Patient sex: M
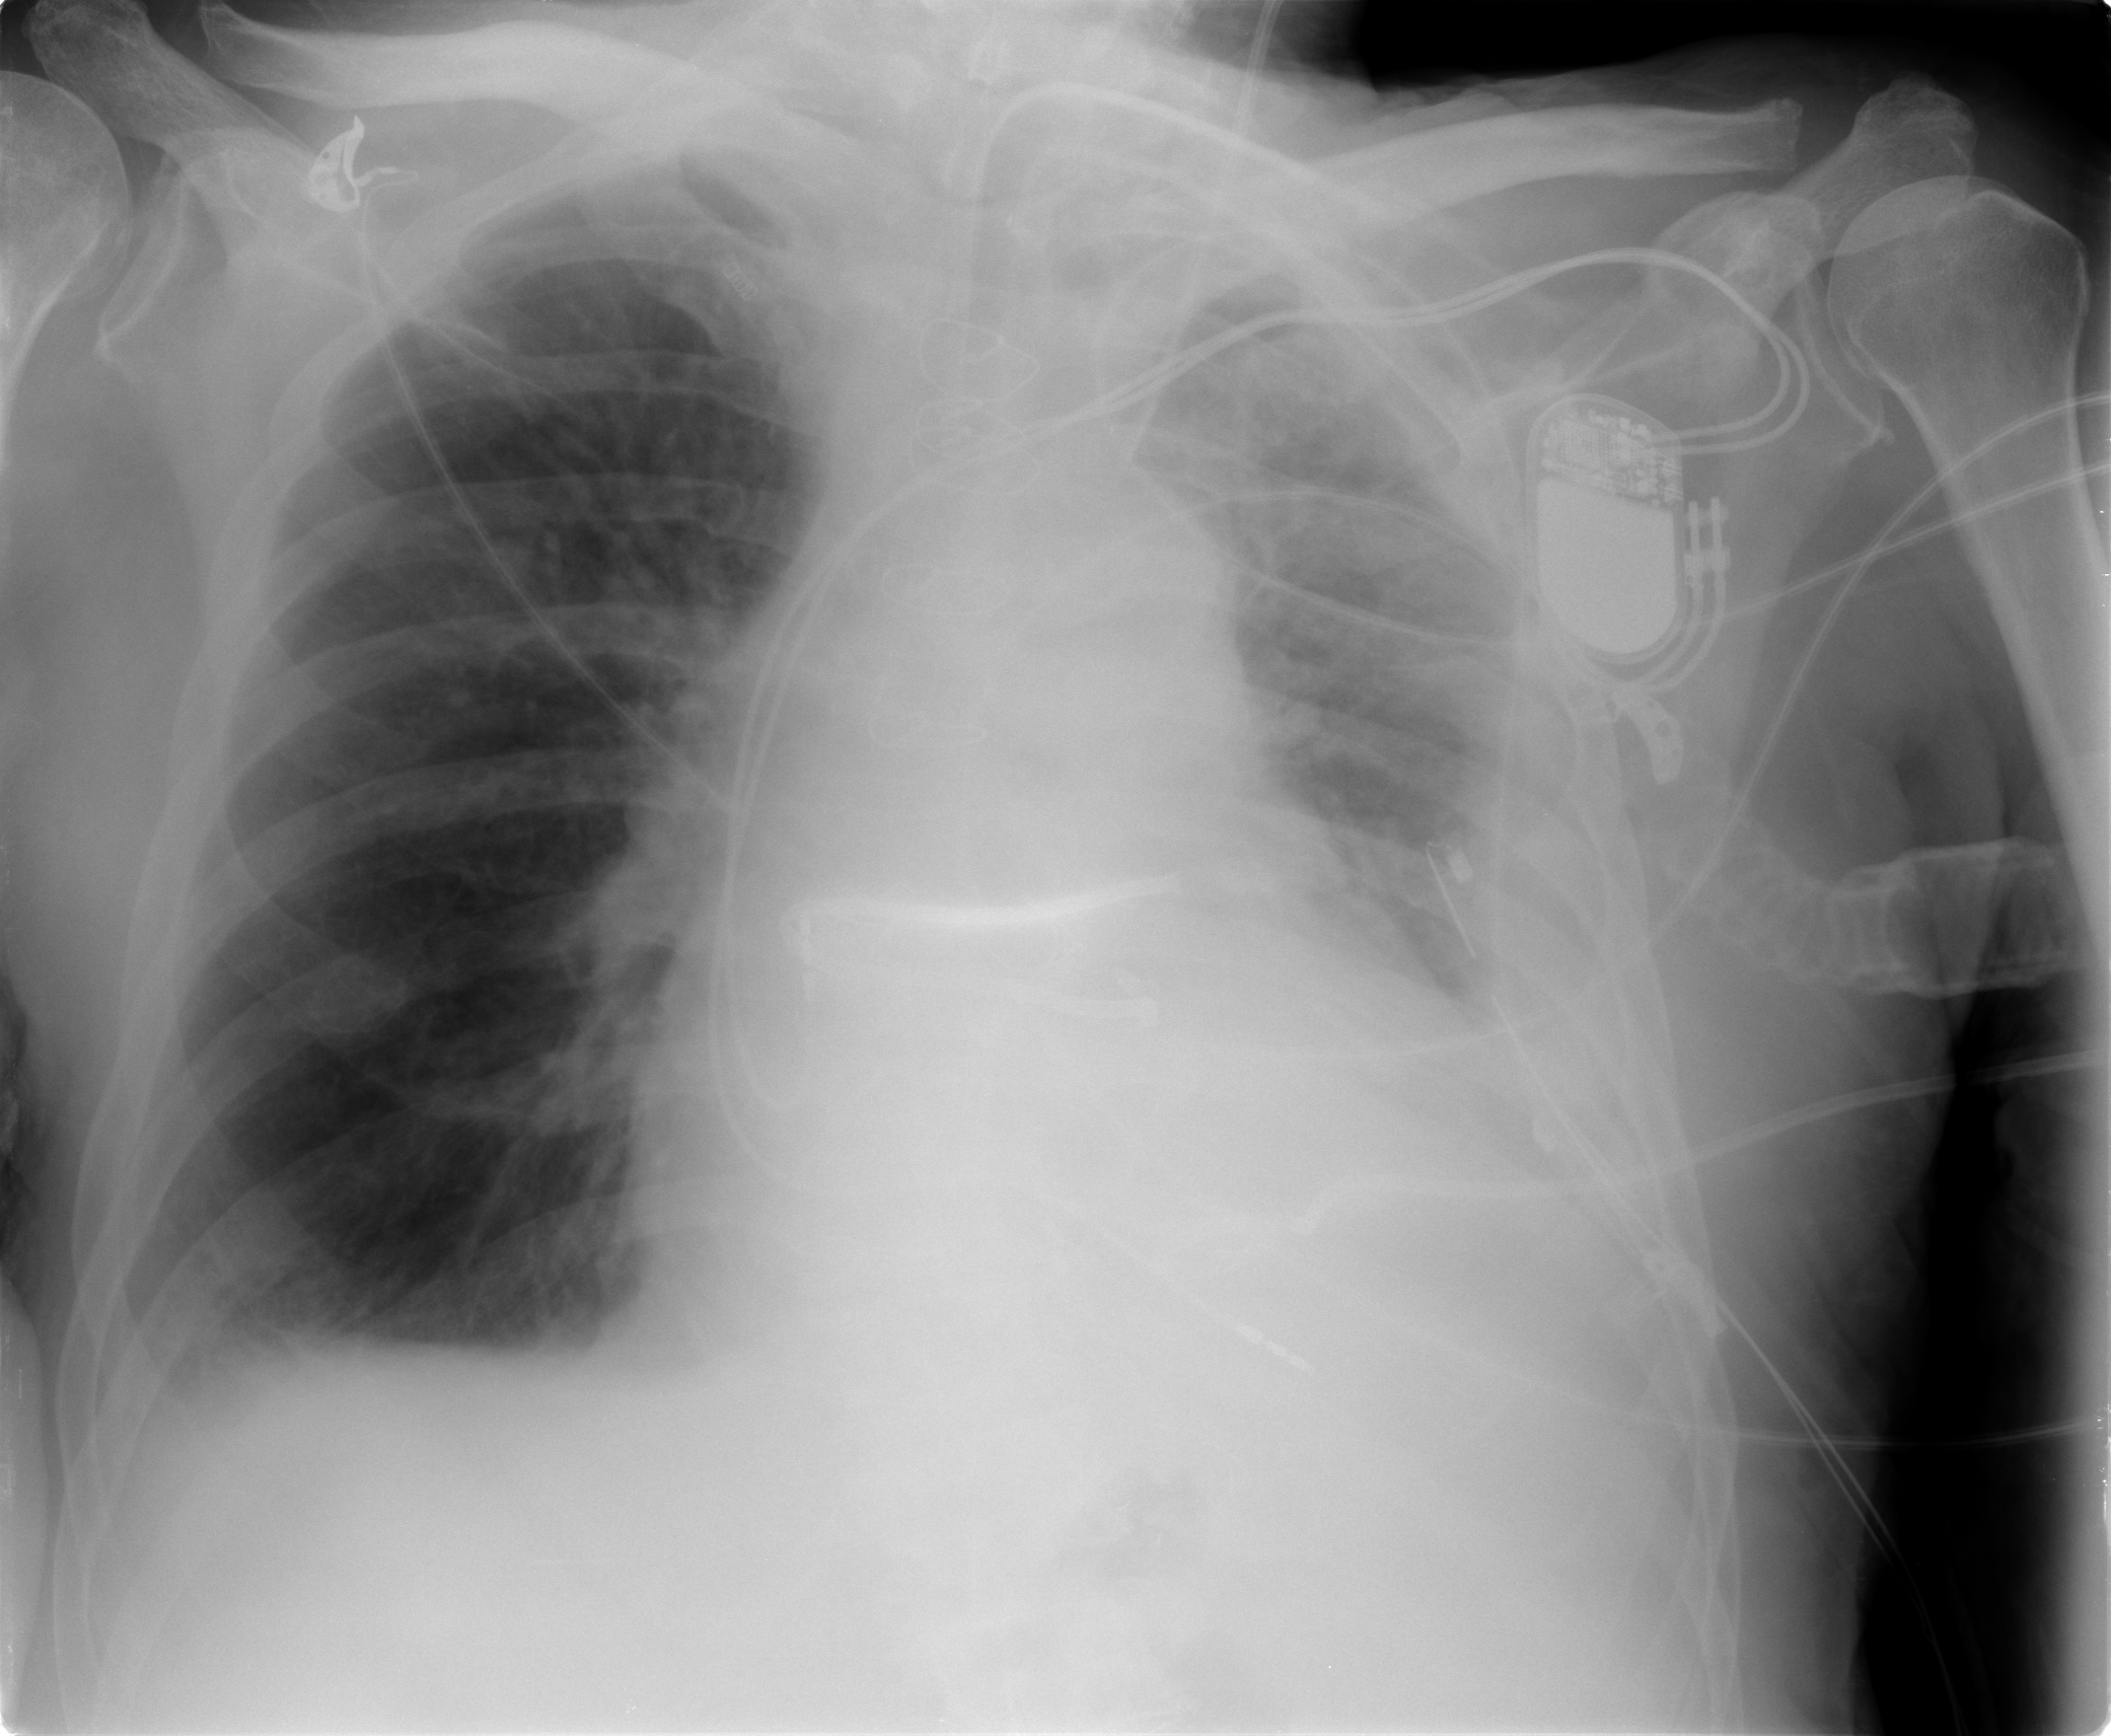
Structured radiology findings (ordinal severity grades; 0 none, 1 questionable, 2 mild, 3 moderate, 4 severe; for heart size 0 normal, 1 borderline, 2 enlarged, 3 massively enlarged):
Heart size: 2
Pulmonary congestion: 0
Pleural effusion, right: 0
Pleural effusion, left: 2
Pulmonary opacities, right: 0
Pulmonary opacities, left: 0
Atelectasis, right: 0
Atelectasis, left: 2